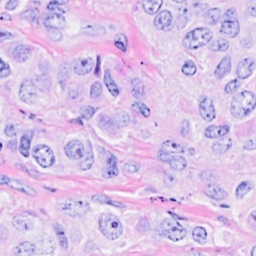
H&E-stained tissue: Breast